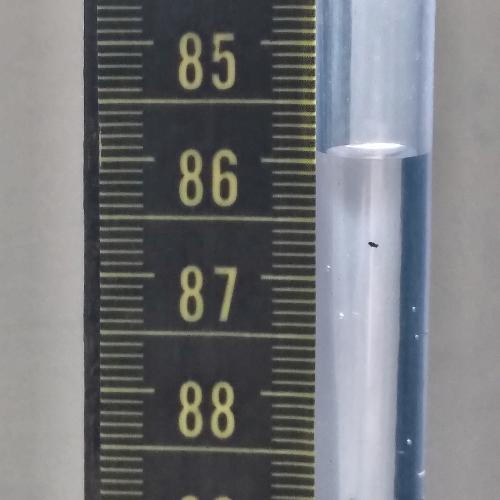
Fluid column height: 85.9 cm